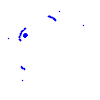
Particle: proton